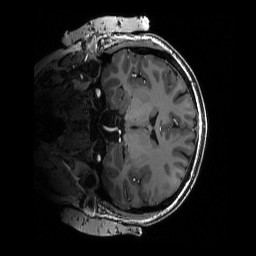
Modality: T1w
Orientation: coronal
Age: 26
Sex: female
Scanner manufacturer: siemens
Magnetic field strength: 6.98 T
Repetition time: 3.1 s
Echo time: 0.00242 s